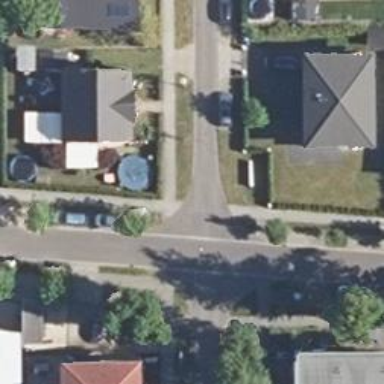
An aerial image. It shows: Sidewalk along the footway.